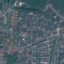
Land use / land cover: Residential